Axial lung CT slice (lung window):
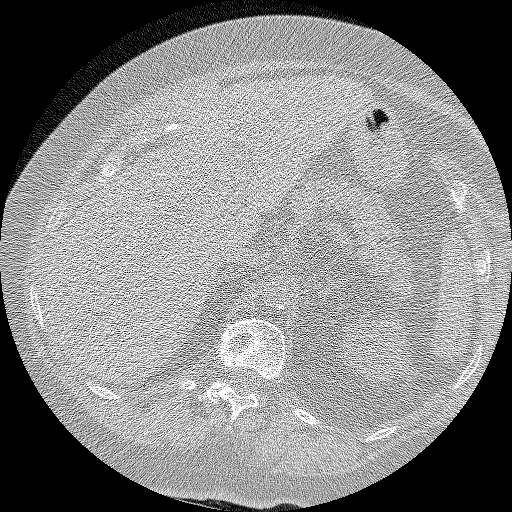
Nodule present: no